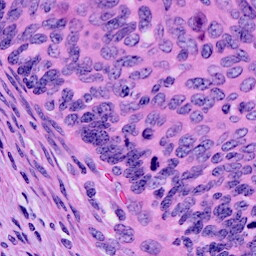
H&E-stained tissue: Cervix